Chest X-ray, PA view. Patient: 50 years old, sex M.
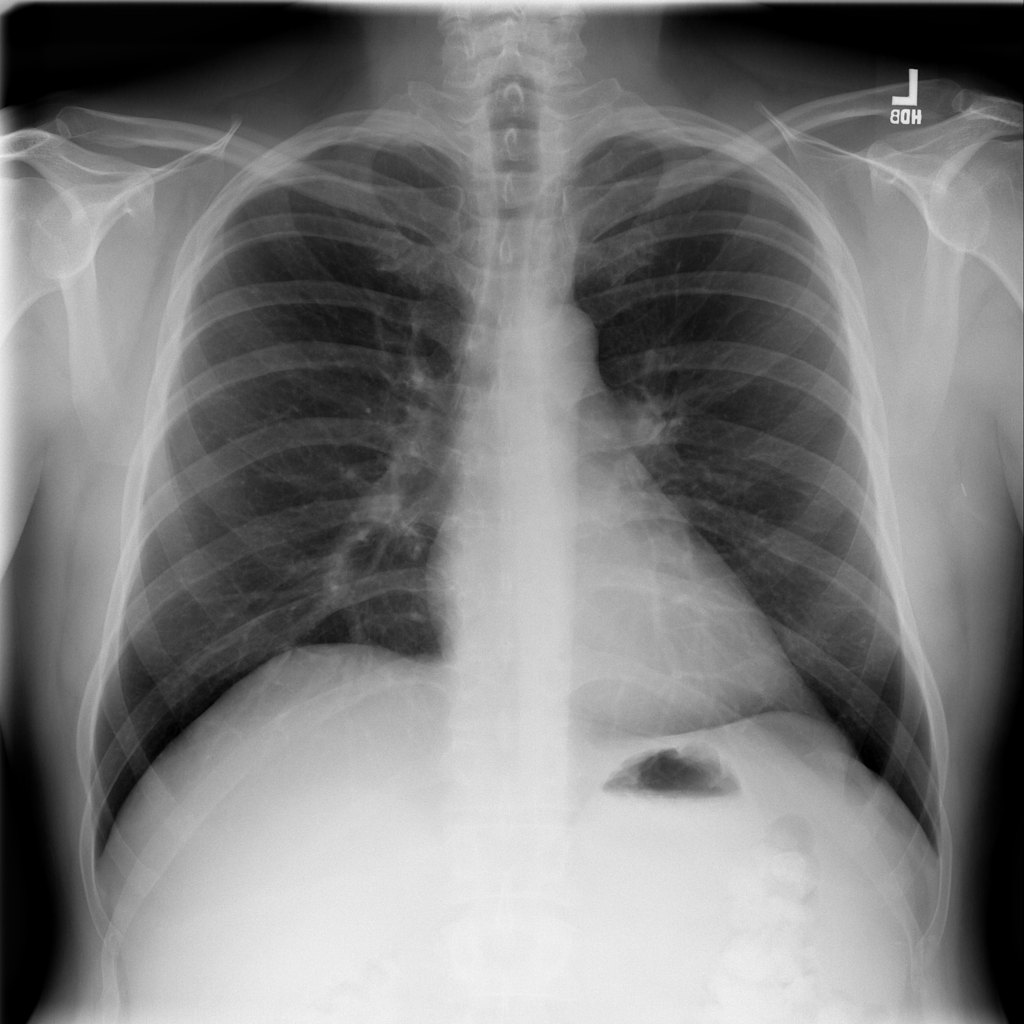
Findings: No Finding